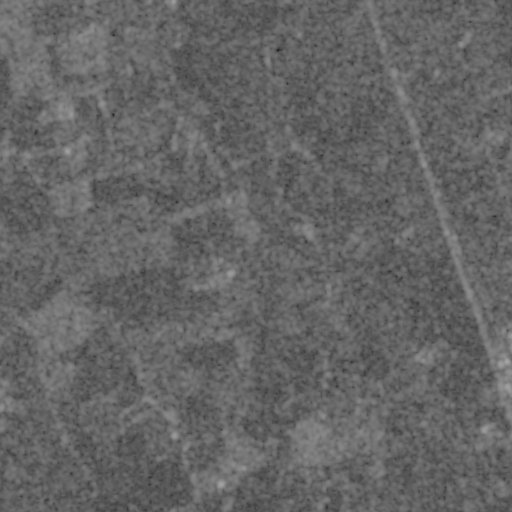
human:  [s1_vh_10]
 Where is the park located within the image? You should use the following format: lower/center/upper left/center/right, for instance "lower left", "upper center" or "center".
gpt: The park is located in the lower right of the image.
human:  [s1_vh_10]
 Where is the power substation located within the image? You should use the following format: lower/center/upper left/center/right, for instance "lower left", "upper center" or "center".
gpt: The power substation is located in the lower left of the image.
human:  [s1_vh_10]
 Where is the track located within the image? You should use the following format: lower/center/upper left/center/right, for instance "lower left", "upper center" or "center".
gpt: There is no track in the image.

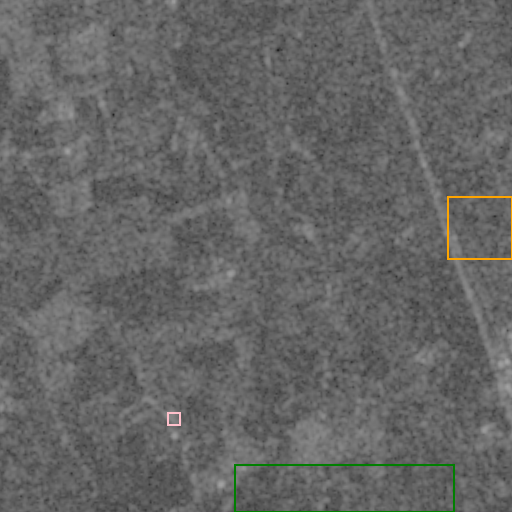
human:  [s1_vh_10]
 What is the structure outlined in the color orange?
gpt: The structure outlined in orange is a crop field.
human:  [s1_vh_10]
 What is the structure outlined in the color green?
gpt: The structure outlined in green is a park.
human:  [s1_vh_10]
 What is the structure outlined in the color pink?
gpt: The structure outlined in pink is a power substation.
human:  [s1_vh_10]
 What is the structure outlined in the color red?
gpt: There is no red outline.